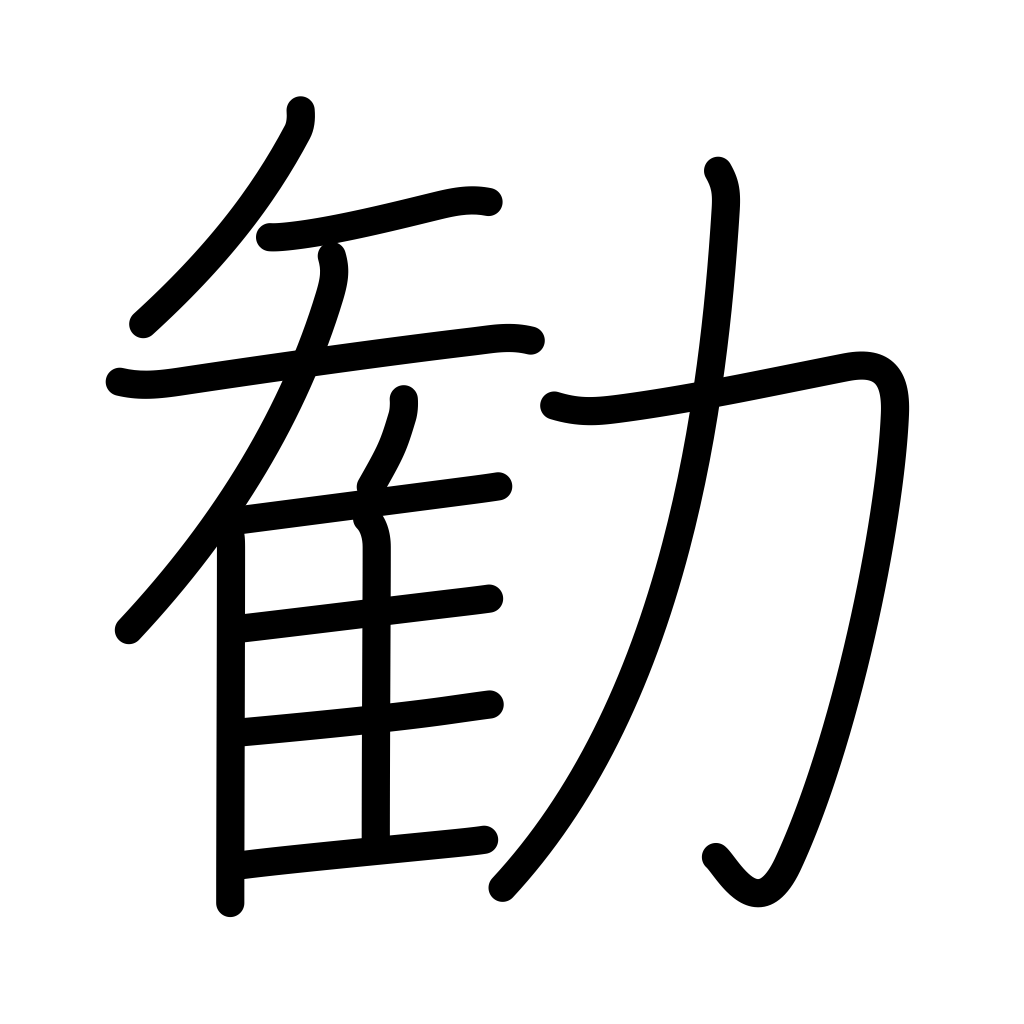
Meaning: persuade, recommend, advise, encourage, offer